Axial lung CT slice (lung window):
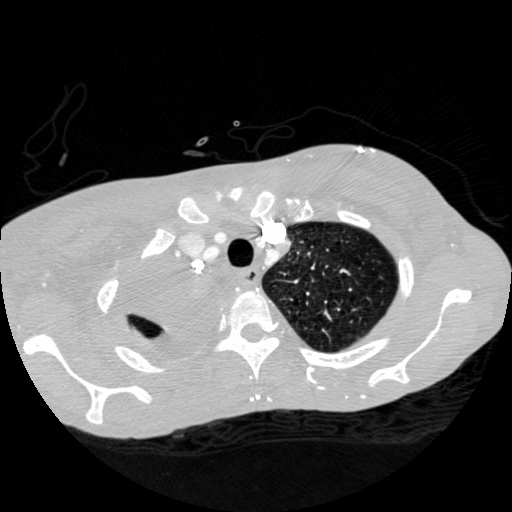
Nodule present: no